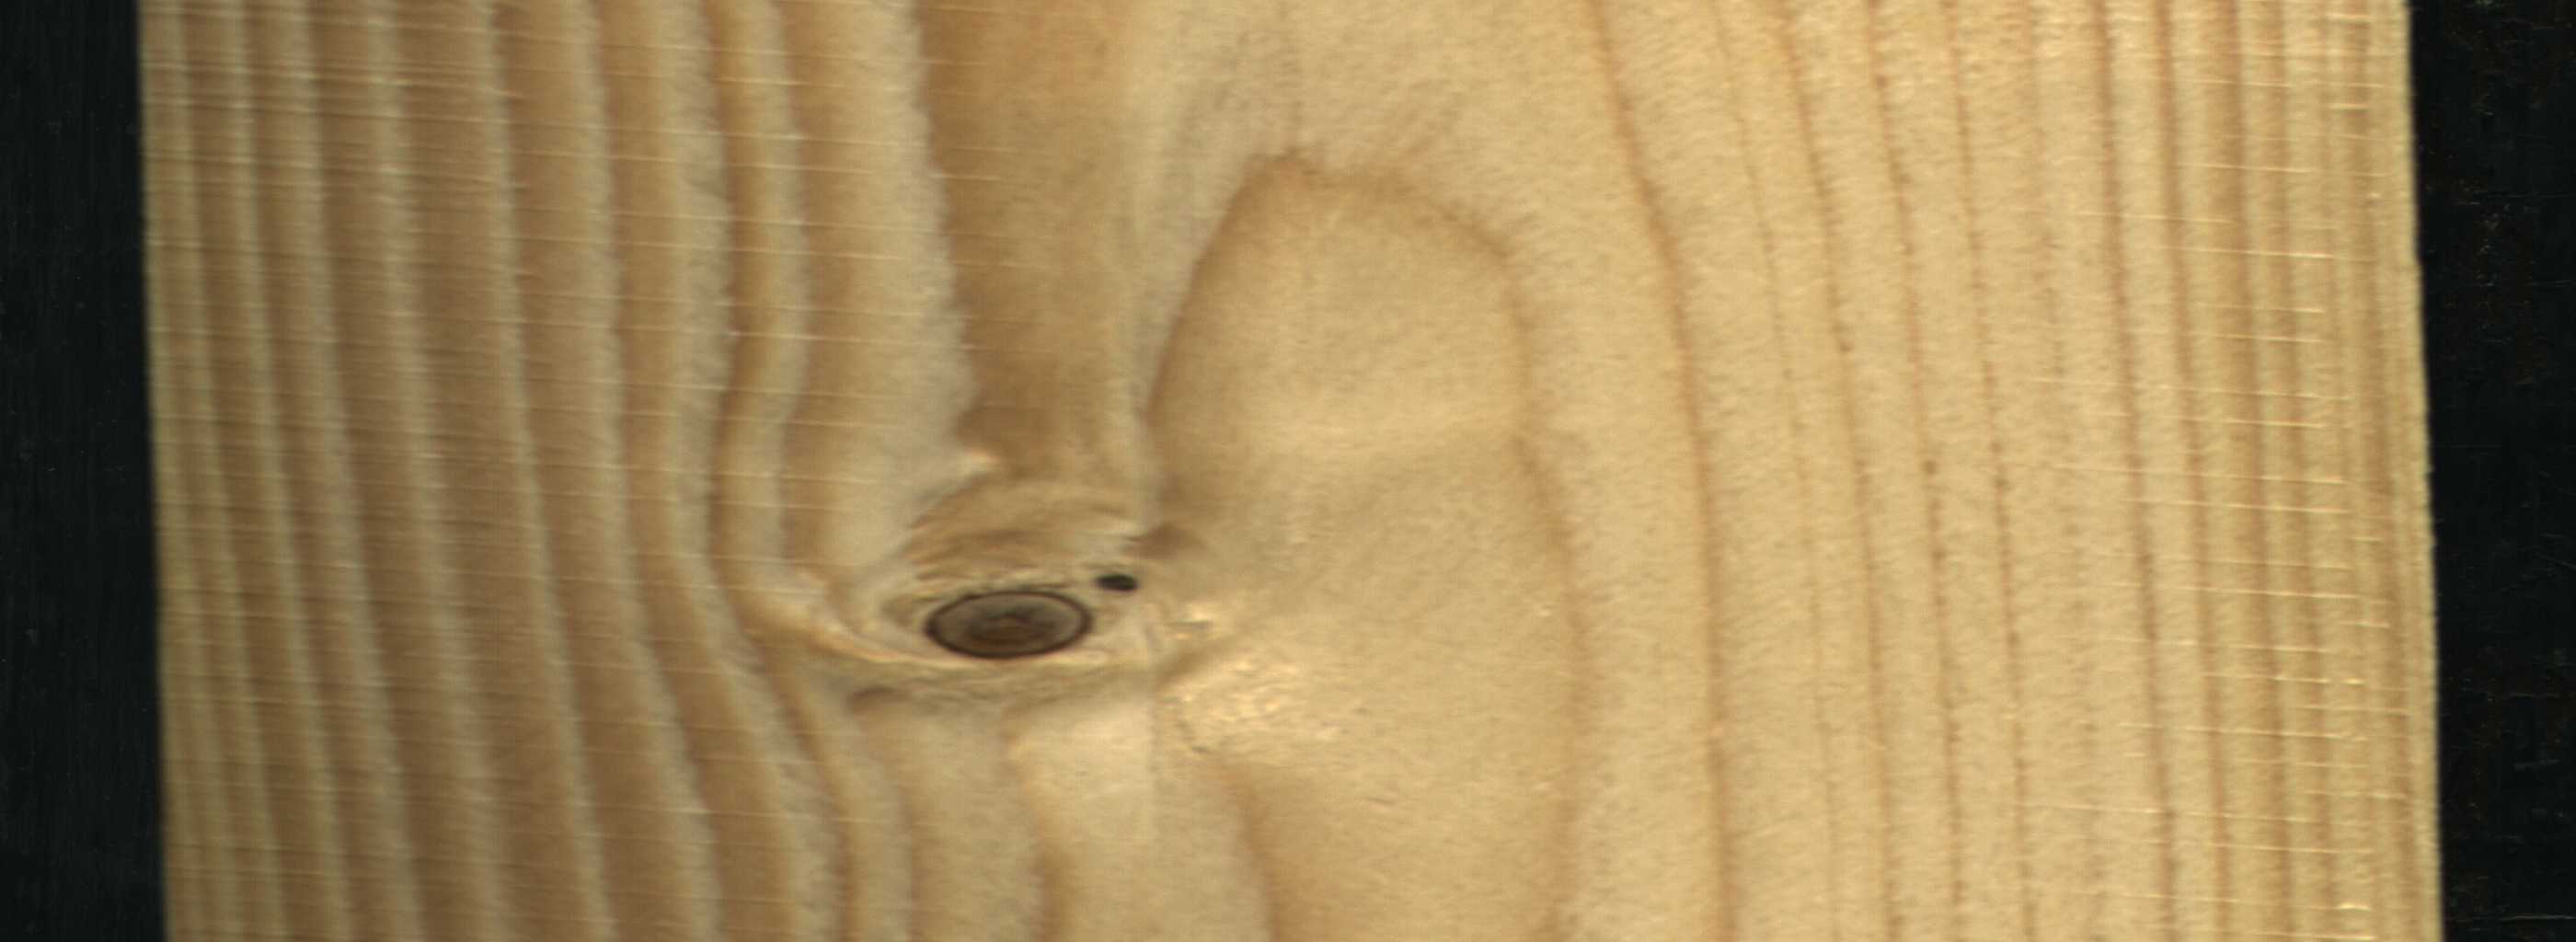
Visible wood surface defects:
Dead_Knot